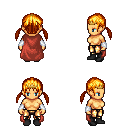
a pixel art fantasy rpg character, female body template, human, tanned skin, maroon cape, gold greaves, light blonde twin-tailed hairstyle, gold tiara, white cloth bracers, black shoes, four views (front, back, left, right), 2x2 character sprite sheet, small pixel art, hard edges, no anti-aliasing